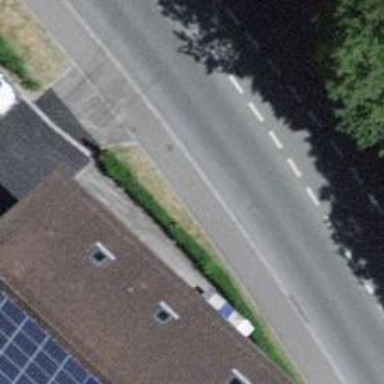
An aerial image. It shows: Sidewalk along the footway.